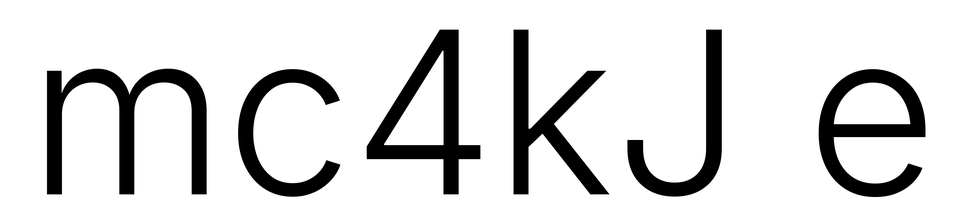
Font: Inter_Light